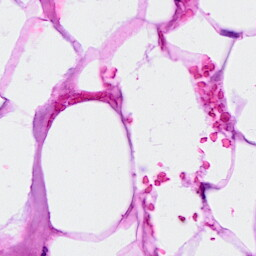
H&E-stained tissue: Breast